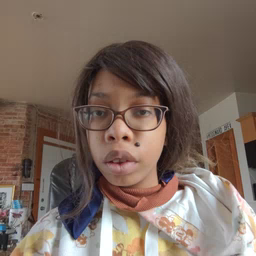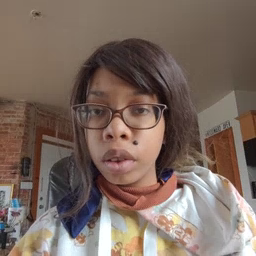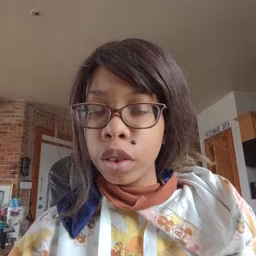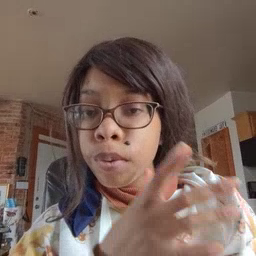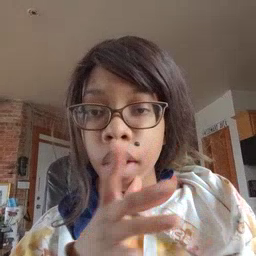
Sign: farm